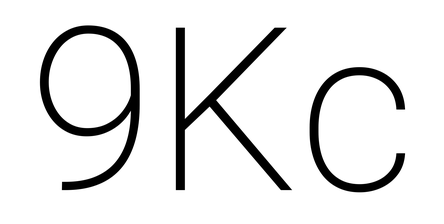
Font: Roboto_ExtraLight